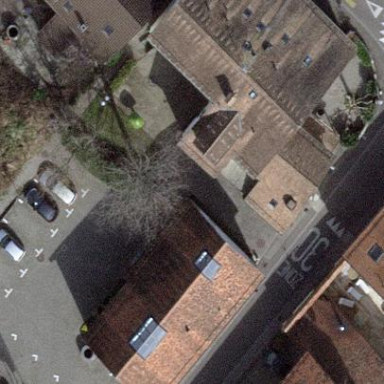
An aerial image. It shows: Town hall building.